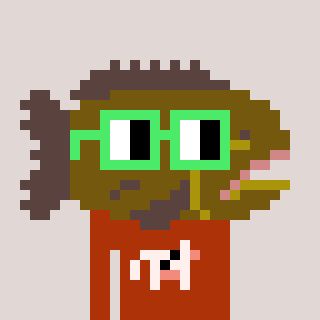
a pixel art character with square light green glasses, a grouper-shaped head and a hotbrown-colored body on a warm background